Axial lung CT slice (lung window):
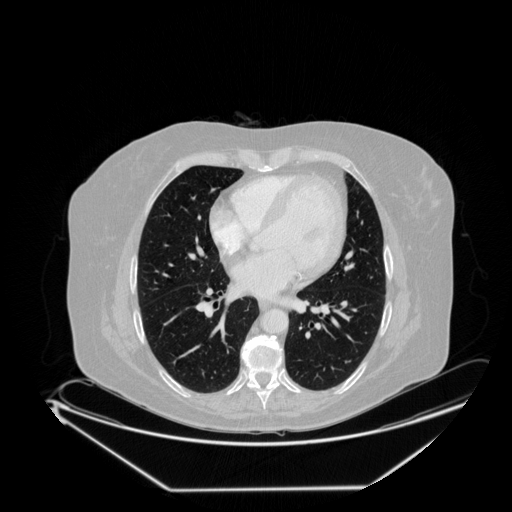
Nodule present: no